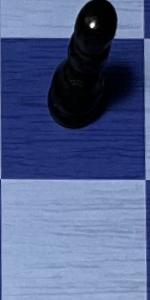
Label: Empty